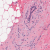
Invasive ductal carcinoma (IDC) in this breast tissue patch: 0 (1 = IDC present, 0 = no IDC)